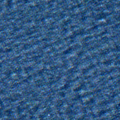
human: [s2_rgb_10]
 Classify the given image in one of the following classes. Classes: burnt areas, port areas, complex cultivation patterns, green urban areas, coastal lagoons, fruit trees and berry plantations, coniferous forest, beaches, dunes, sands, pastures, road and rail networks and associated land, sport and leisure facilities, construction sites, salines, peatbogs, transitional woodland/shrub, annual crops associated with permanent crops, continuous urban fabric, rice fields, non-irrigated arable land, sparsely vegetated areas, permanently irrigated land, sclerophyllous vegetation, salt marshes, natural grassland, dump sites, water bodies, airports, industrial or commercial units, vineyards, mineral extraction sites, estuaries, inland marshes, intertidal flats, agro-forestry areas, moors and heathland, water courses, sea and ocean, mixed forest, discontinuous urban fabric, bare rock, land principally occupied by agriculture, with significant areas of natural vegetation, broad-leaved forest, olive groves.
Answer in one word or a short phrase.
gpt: sea and ocean